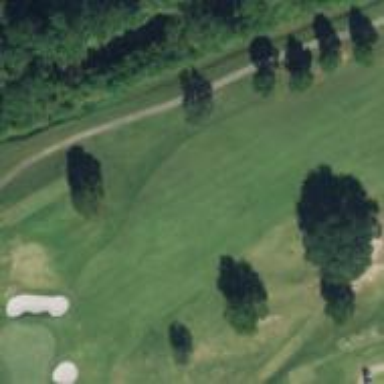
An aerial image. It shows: View of golf hole.